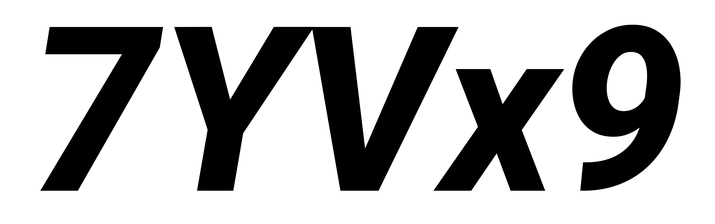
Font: Roboto-Italic_ExtraBold_Italic